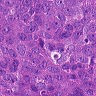
Metastatic tissue present: yes